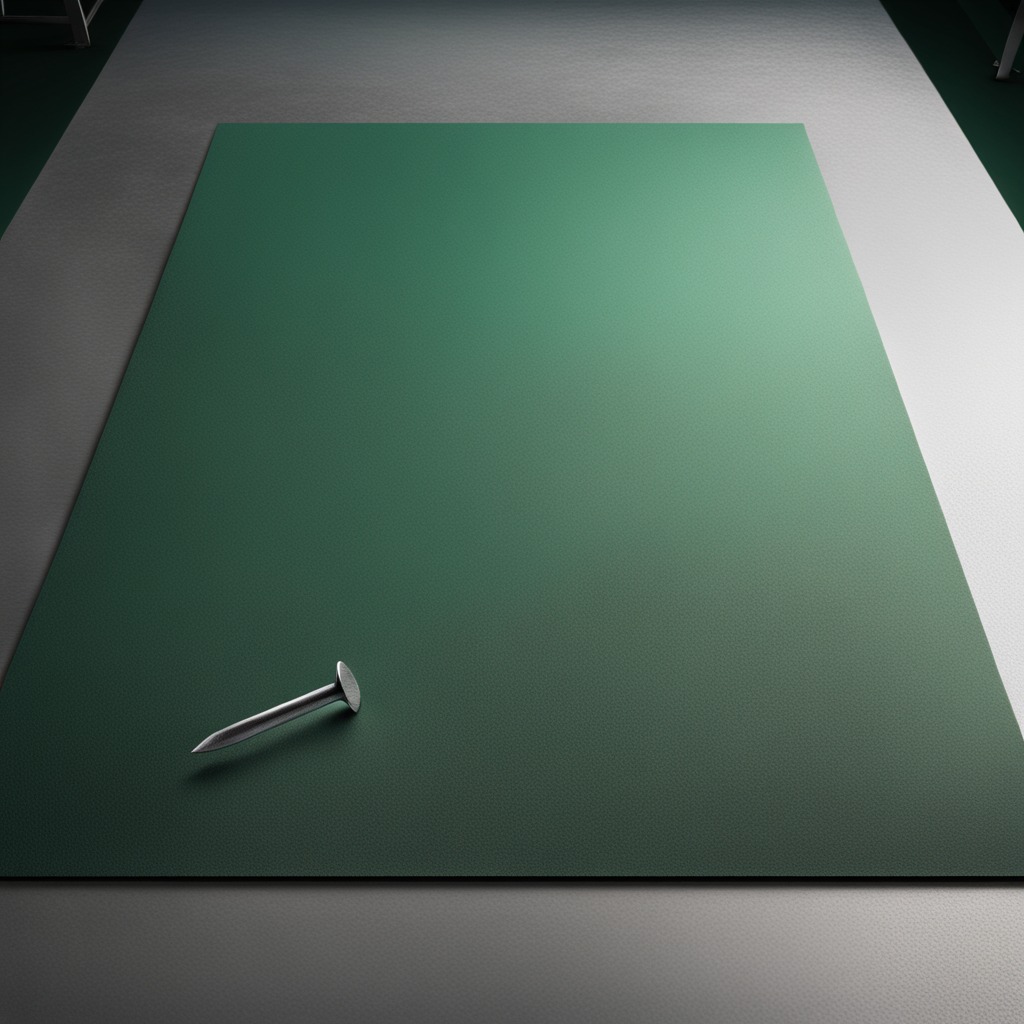
A nail lying on the clean granite tabletop inside a workshop under bright overhead lighting crisp shadows high clarity worn but beneath the mat